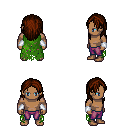
a pixel art fantasy rpg character, male body template, human, dark skin, green tattered cape, magenta pants, brown long hairstyle, white cloth bracers, four views (front, back, left, right), 2x2 character sprite sheet, small pixel art, hard edges, no anti-aliasing